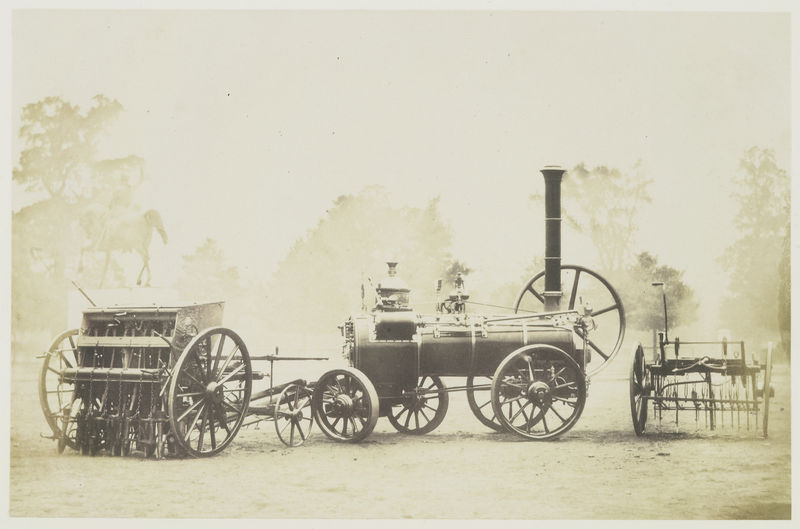
Titel: Agricultural Implements. Garrett and Sons.
Künstler: C.M. Ferrier & F. von Martens
Standort: Amsterdam
Institution: Rijksmuseum
Schlagwörter: baum, ocker, holz, schwarz, kamin, räder, schornstein, nebel, speichen, ziehen, auto, rad, wagen, dampf, foto, maschine, dampflokomotive, dampfmaschine, kiutsche, zackern